Question: i'm developing an application to send and receive SMS. I want to add the option to set my application as default like Hangout of Google:

Do you have an ideas? Thanks a lot.
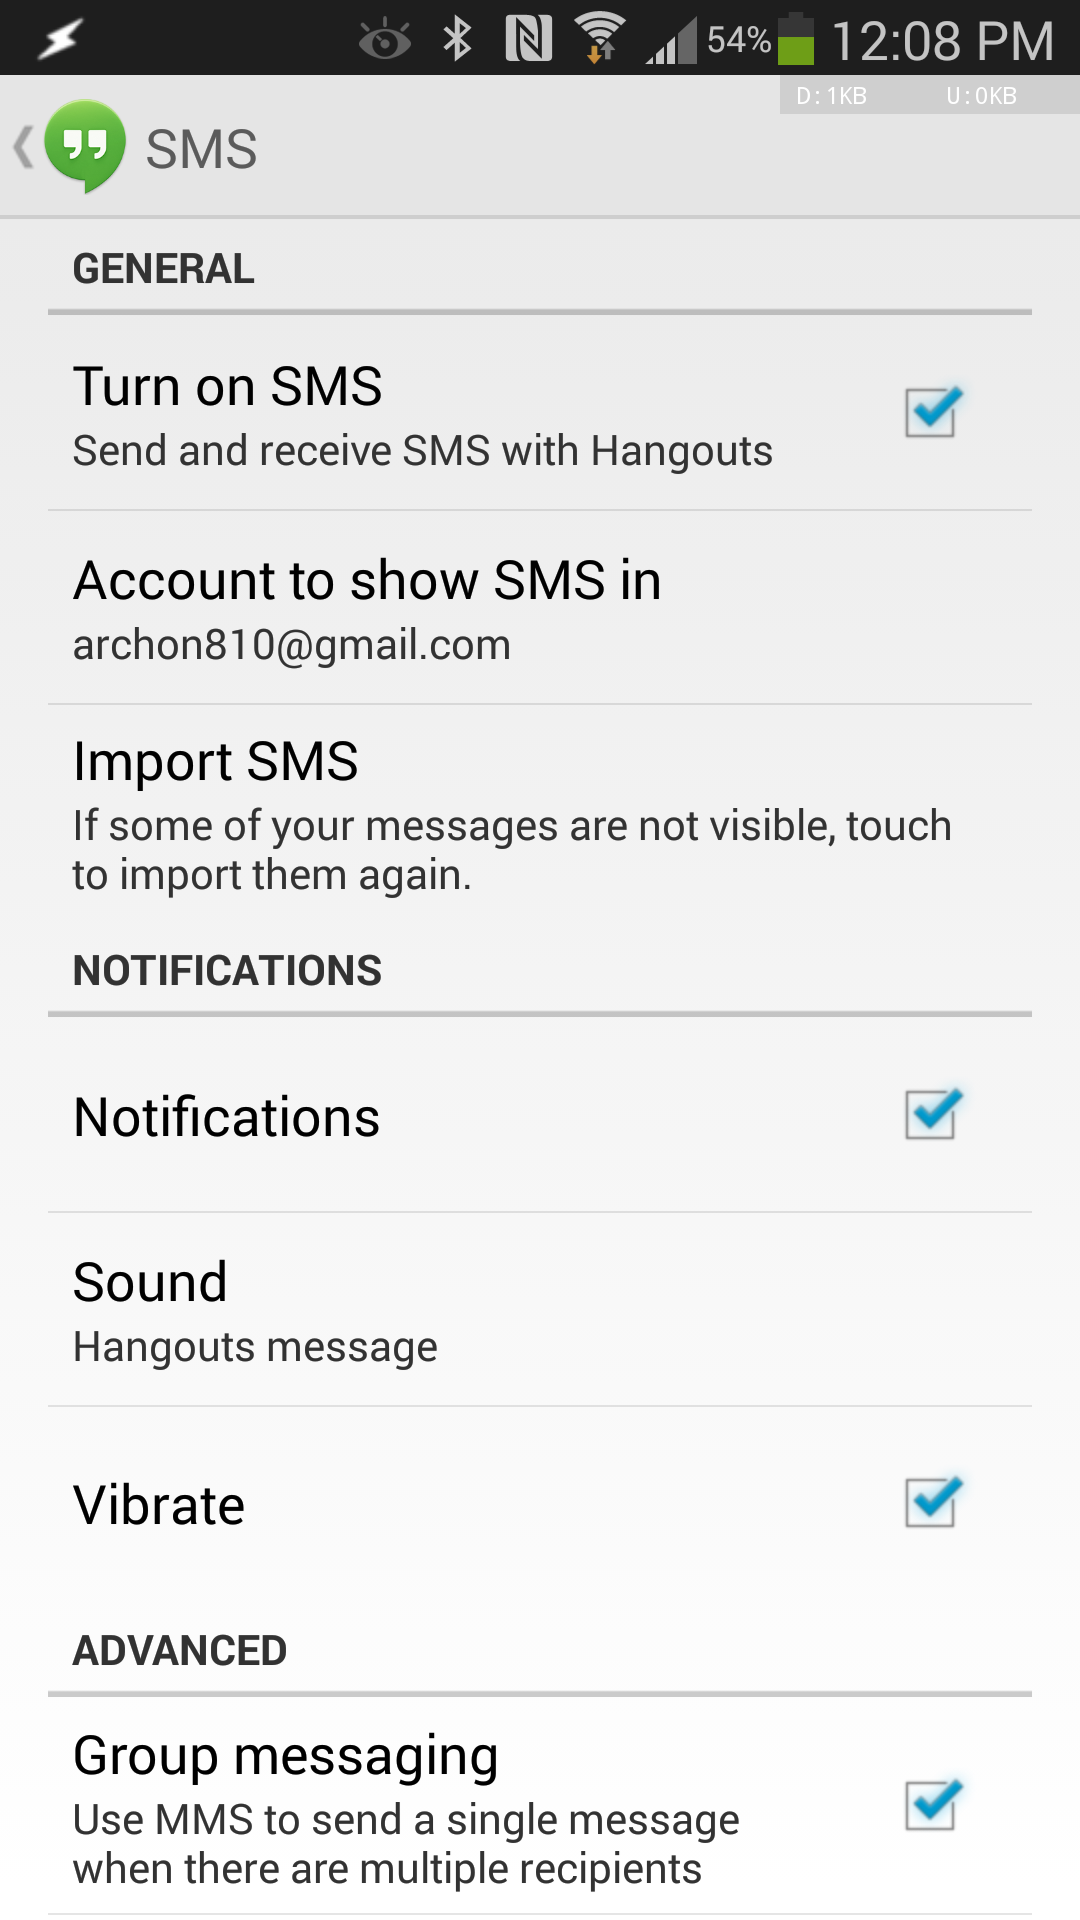
Answer: How to set your app as default messaging app?
'''
Intent intent = new Intent(Telephony.Sms.Intents.ACTION_CHANGE_DEFAULT);
intent.putExtra(Telephony.Sms.Intents.EXTRA_PACKAGE_NAME, YOUR_PACKAGE_NAME);
'''
How to check if your app is default messaging app?
'''
@TargetApi(Build.VERSION_CODES.KITKAT)
public static boolean isDefaultSmsApp(Context context) {
return context.getPackageName().equals(Telephony.Sms.getDefaultSmsPackage(context));
}
'''
From the preference activity add OnPreferenceClickListener and add the following code inside it which first check if it is already a default messaging app, then opens a screen where the user can change it else set the current app as the default messaging app.

'''
if (isDefaultSmsApp(getActivity())) {
startActivityForResult(new Intent(Settings.ACTION_WIRELESS_SETTINGS), 0);
} else {
final String packageName = getActivity().getPackageName();
Intent intent = new Intent(Telephony.Sms.Intents.ACTION_CHANGE_DEFAULT);
intent.putExtra(Telephony.Sms.Intents.EXTRA_PACKAGE_NAME, packageName);
startActivityForResult(intent, 0);
}
'''